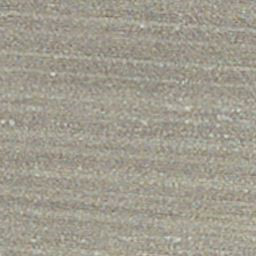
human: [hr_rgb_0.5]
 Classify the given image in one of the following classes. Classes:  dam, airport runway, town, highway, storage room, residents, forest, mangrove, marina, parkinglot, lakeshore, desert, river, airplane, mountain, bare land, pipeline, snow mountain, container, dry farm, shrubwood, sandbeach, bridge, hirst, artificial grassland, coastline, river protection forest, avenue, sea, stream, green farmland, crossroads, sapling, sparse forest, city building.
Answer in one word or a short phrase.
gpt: dry farm